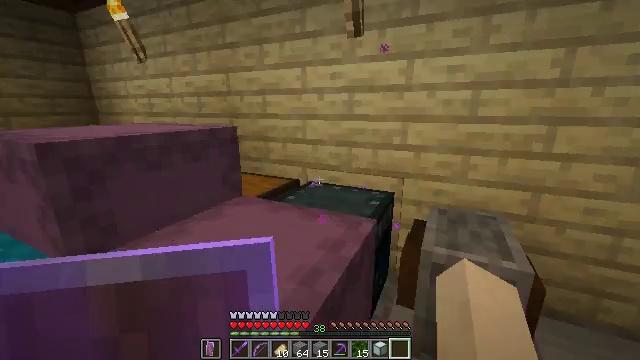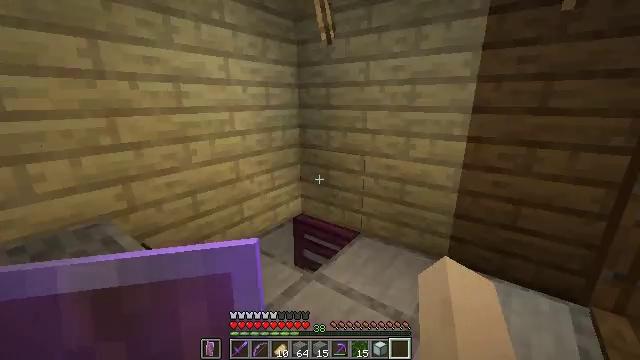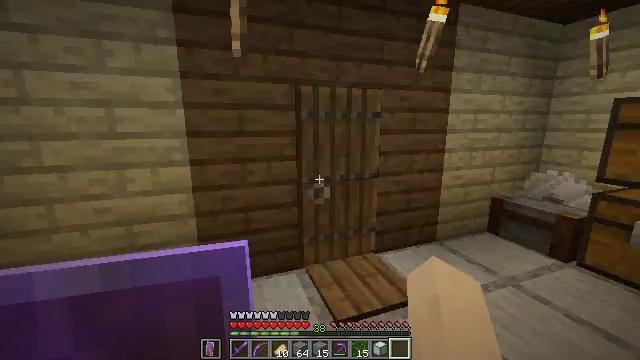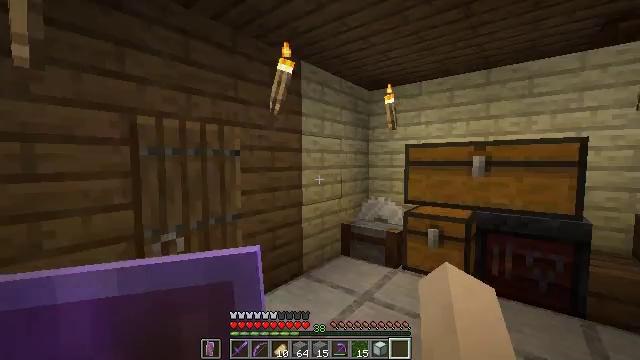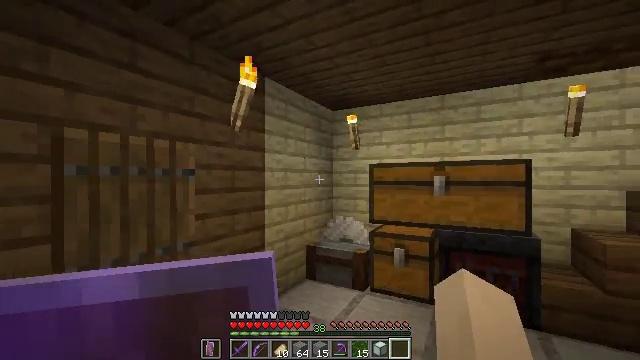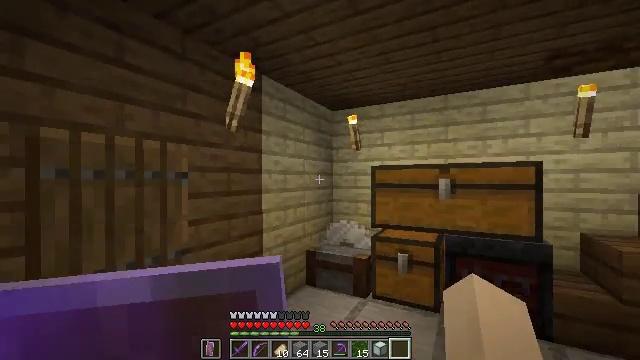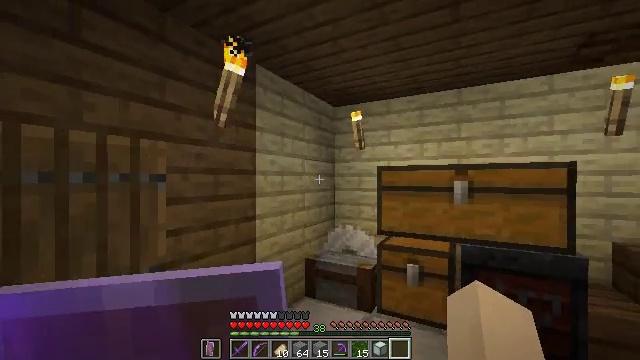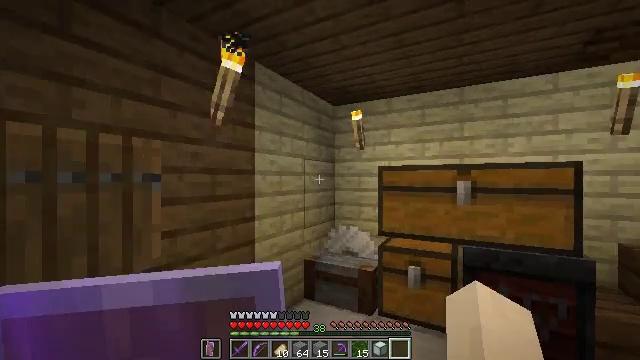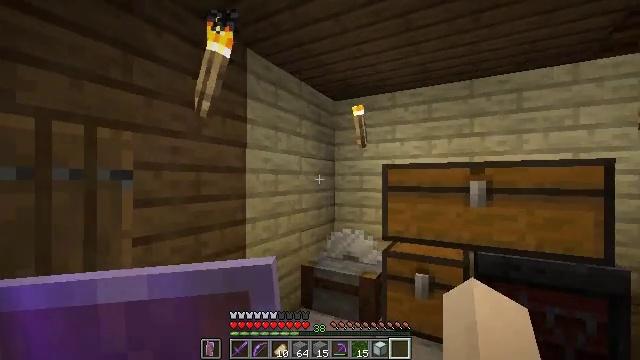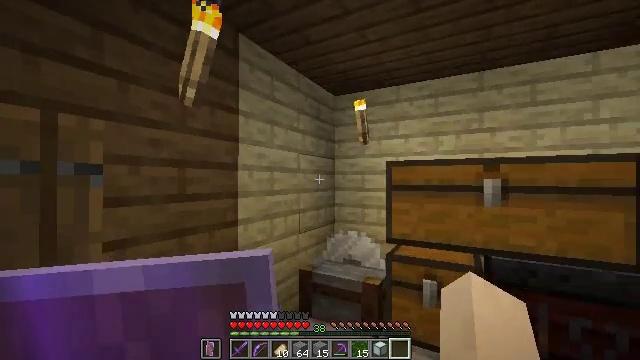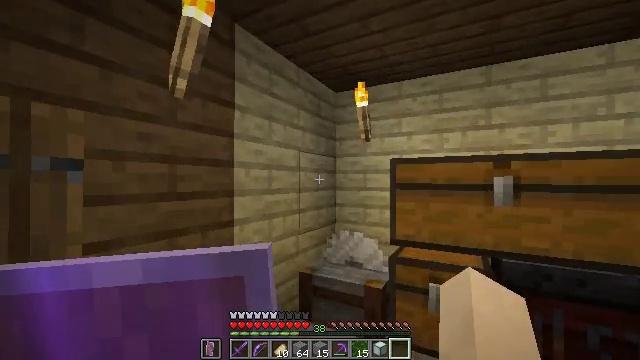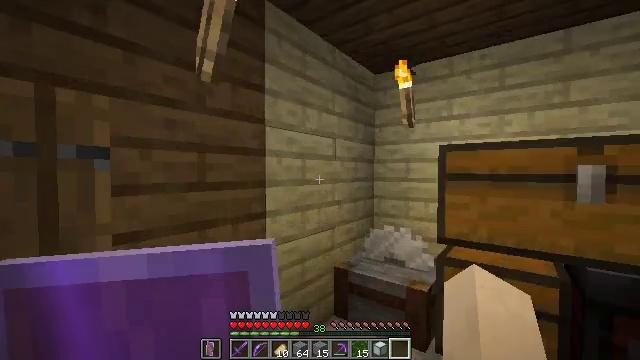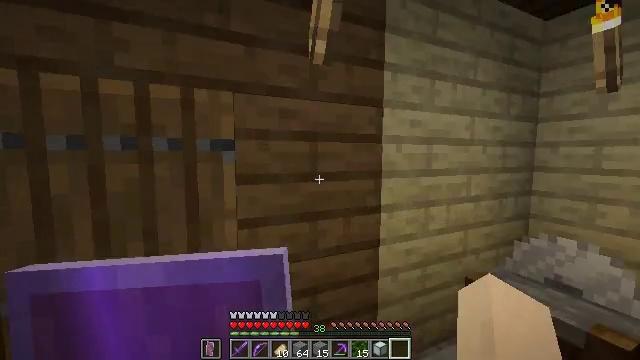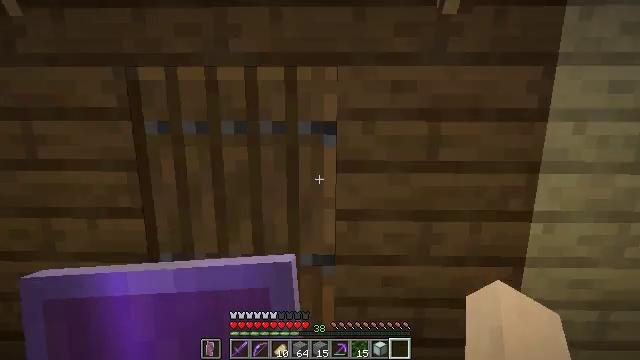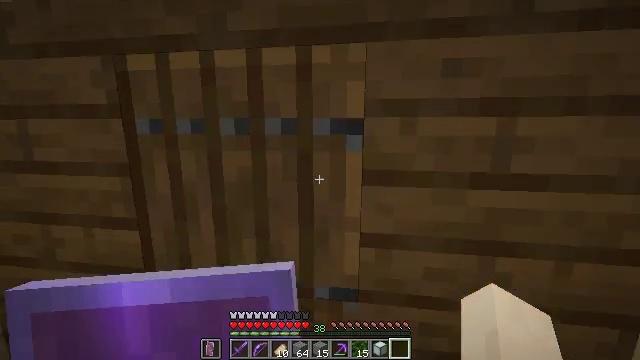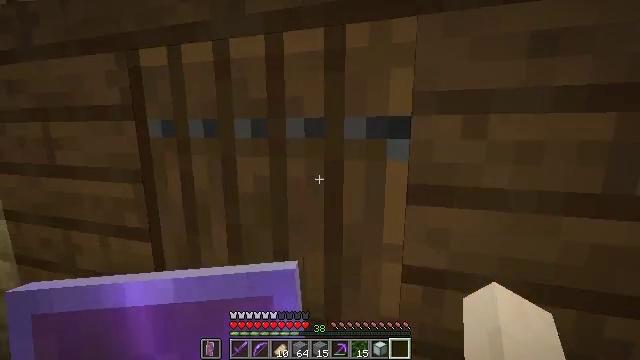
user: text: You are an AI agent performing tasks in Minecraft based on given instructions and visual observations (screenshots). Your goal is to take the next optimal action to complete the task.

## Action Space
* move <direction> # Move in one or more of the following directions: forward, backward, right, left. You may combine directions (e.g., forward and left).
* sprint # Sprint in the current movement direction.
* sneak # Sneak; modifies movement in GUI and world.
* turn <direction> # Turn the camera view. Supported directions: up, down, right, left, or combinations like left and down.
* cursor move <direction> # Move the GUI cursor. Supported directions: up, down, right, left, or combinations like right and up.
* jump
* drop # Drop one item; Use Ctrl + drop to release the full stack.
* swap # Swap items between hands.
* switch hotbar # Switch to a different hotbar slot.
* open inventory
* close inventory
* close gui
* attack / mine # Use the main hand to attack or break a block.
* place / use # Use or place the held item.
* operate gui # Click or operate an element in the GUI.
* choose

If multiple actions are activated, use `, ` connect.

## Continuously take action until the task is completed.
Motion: motion action
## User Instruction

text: Combine polished blackstone to craft polished blackstone stairs.
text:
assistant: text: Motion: move forward, turn right and down
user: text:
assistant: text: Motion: move forward, turn right and up
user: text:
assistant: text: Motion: move forward, turn right and up
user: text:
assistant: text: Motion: move forward, turn right and up
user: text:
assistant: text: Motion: move forward
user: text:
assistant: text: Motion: move forward
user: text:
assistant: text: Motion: move forward
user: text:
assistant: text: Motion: move forward
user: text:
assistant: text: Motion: move forward
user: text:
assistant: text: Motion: move forward
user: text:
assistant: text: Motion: move forward, turn left and down
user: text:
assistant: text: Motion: move forward, turn left and down
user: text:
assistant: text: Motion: move forward, turn left and down
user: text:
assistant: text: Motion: move forward, turn left and down
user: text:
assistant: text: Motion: move forward, turn left
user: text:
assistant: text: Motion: move forward, turn left and up
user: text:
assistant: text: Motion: move forward, turn left
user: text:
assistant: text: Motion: move forward, turn left
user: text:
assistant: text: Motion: move forward
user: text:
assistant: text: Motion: move forward, turn right and down
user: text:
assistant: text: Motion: move forward, turn right and down
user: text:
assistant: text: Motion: move forward, turn right
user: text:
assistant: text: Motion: move forward, turn right
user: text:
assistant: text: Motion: move forward, turn right
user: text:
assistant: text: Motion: move forward, turn right and up
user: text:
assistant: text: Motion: move forward, turn right
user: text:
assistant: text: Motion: move forward
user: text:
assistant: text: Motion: move forward
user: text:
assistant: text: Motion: move forward, turn right
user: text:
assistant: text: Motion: move forward and move right, turn right and down